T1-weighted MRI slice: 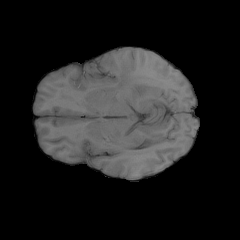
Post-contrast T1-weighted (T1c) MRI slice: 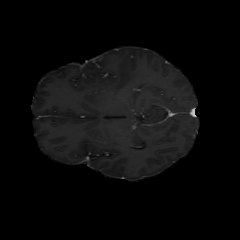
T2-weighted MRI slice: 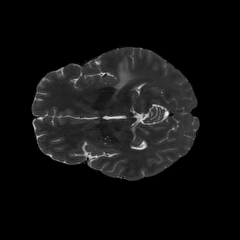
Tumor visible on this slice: yes